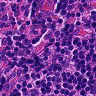
Metastatic tissue present: no